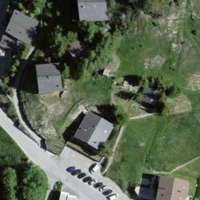
EUNIS habitat code: 24
Species observed at this site:
Anthyllis vulneraria